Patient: sex M, age 63
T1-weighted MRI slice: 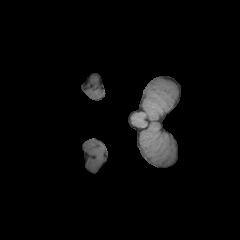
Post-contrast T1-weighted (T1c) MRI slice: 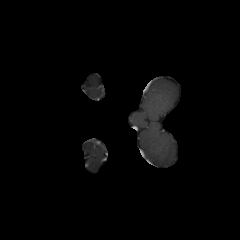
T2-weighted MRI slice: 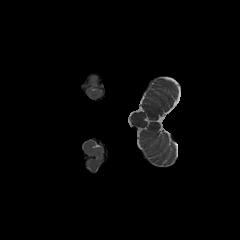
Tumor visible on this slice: no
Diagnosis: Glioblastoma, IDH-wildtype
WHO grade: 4